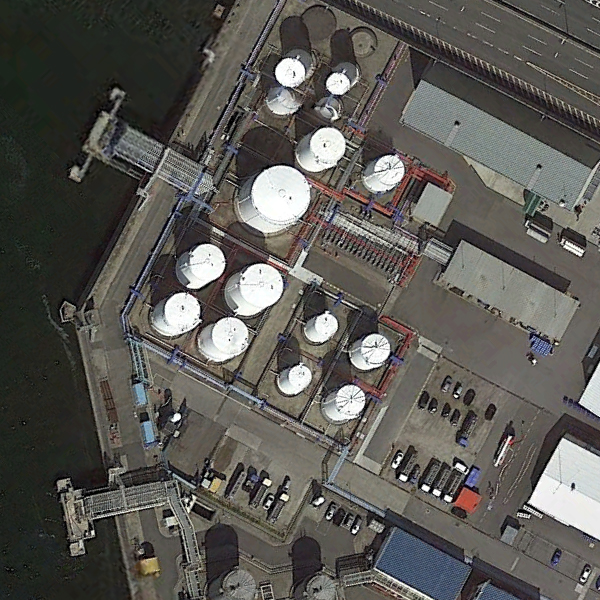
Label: StorageTanks